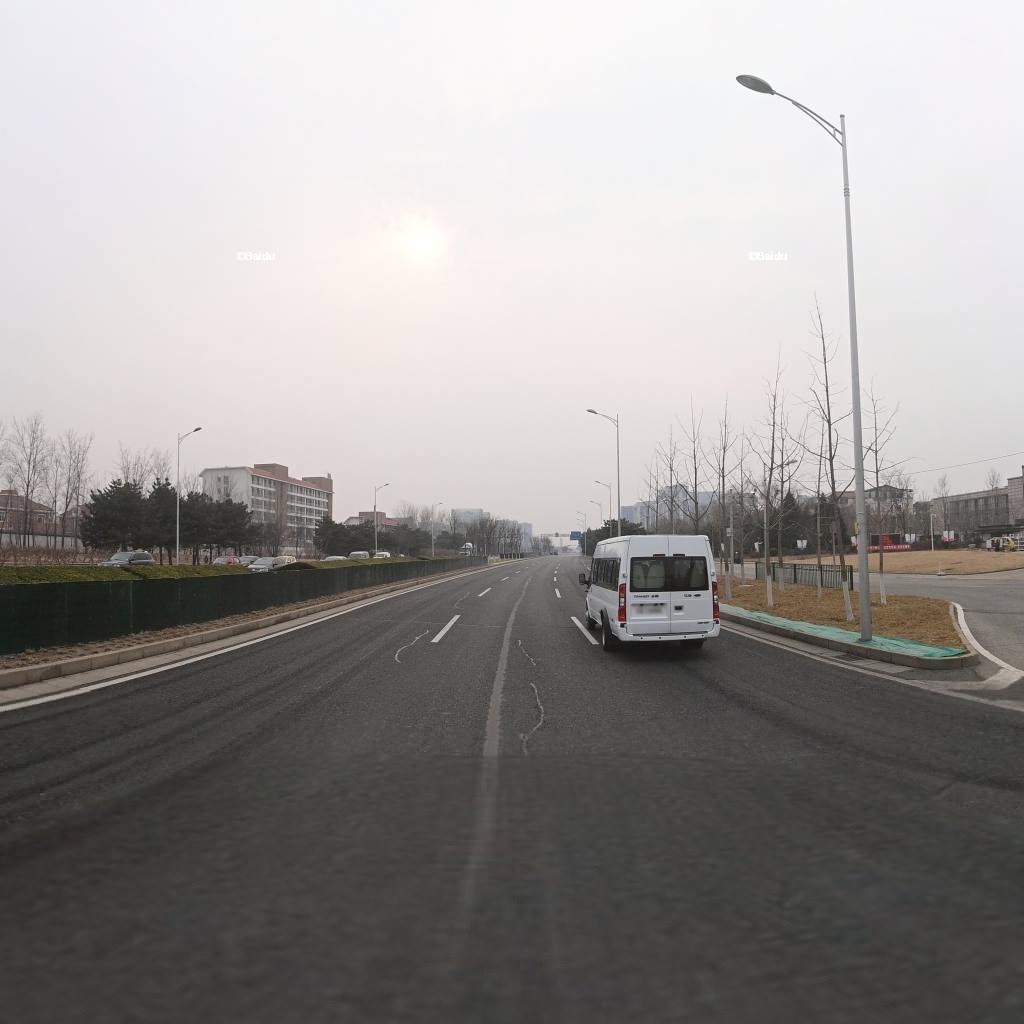
Region: Haidian
Road damage annotations: longitudinal patch, longitudinal patch, longitudinal patch, transverse crack, longitudinal patch, transverse patch